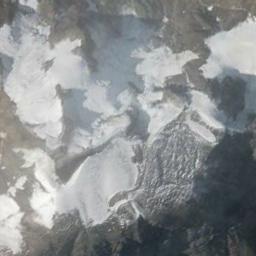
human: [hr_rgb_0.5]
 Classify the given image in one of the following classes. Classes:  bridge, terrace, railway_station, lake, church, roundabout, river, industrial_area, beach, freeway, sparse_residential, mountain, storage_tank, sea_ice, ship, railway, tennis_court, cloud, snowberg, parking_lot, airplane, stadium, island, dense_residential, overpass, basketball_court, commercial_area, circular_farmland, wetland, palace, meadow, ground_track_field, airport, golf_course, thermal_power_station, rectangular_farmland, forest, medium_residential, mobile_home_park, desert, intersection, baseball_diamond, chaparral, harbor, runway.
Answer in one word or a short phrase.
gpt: snowberg